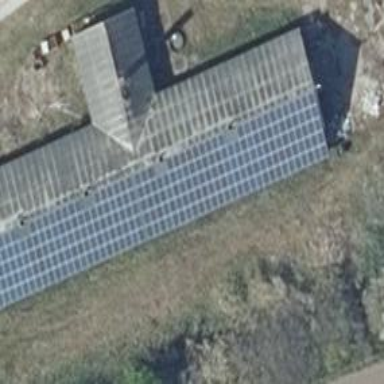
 housing small solar photovoltaic panel generator."